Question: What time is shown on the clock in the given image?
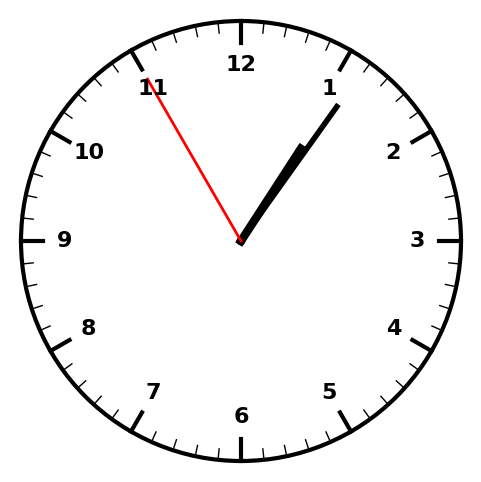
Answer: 01:05:55